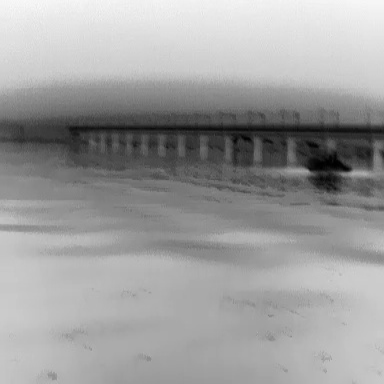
There is a warship in the infrared image.